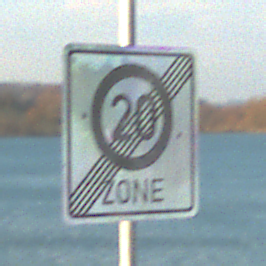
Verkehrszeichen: EndeZone20
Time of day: SunriseSunset
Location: Outdoor (RoadRail)
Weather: PartlyCloudy
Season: NotSpecified
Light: Natural